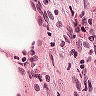
Metastatic tissue present: no